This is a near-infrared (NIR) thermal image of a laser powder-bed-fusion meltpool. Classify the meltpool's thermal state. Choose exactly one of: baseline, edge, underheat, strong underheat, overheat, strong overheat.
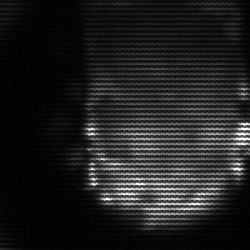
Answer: baseline